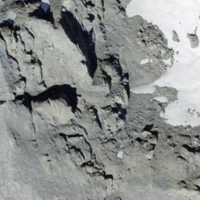
EUNIS habitat code: 48
Species observed at this site:
Montifringilla nivalis